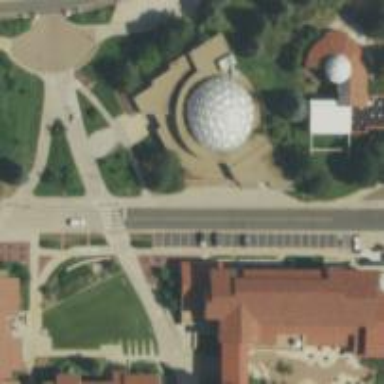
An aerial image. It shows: University building that houses planetarium museum.